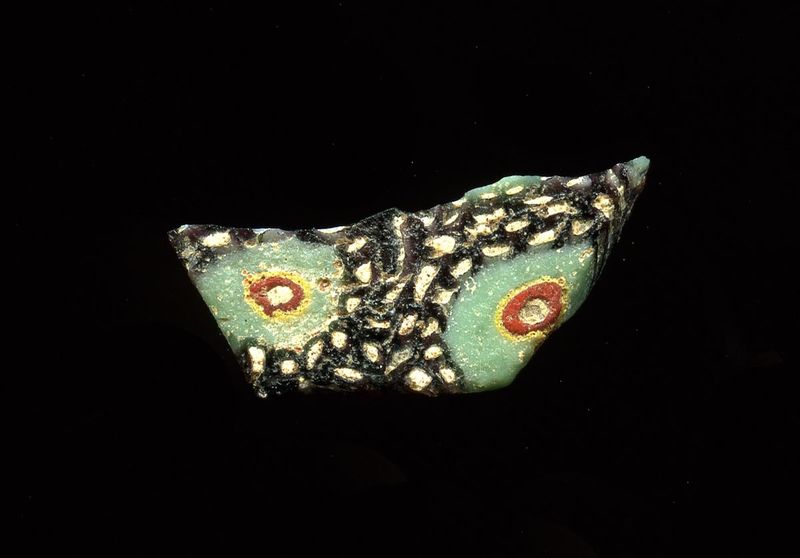
Titel: Mosaikglasfragment
Standort: Hamburg
Institution: Museum für Kunst und Gewerbe Hamburg
Schlagwörter: glas, türkis, muster, augen, antike, technik, grafisch, mosaik, wandschmuck, kaiserzeit, blumenornamente, bodenbeläge, frühe kaiserzeit, prinzipat, römische, millefiori, mittlere, späte, schwarzweiß